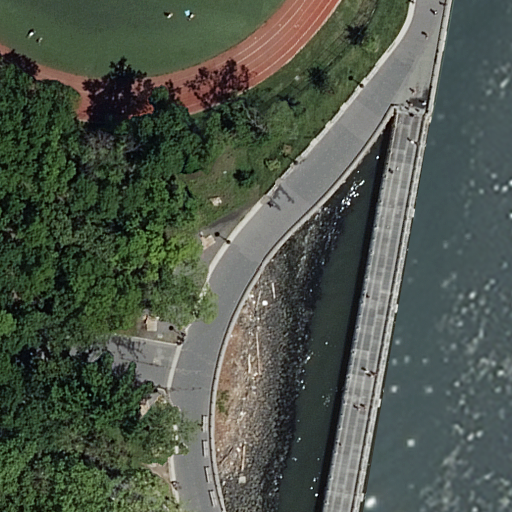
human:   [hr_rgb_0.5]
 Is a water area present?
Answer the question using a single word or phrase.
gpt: yes

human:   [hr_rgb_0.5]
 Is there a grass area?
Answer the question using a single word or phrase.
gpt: yes

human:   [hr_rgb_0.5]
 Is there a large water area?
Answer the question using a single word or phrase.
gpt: yes

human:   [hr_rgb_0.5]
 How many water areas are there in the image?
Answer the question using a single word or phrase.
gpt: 1

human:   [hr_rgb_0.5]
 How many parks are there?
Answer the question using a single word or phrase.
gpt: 1

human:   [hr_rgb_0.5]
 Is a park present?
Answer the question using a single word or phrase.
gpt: yes

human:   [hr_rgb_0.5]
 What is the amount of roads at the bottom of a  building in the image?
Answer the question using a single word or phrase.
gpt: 0

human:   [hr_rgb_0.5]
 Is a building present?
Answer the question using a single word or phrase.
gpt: no

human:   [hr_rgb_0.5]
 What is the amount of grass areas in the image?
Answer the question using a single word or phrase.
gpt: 2

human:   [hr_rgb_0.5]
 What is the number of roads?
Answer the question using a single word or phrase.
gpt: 4

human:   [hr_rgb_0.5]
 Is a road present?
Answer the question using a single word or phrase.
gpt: yes

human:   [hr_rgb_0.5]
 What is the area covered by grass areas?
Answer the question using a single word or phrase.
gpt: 274m2

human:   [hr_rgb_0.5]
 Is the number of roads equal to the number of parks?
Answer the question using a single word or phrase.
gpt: no

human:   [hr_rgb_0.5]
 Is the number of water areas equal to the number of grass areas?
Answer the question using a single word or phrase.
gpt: no

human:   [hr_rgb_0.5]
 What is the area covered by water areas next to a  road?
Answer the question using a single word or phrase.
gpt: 3772m2

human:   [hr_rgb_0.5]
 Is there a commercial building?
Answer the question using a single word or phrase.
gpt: no

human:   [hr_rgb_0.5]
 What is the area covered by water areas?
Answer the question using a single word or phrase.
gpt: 3772m2

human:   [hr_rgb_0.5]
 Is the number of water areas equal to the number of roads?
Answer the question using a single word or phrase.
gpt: no

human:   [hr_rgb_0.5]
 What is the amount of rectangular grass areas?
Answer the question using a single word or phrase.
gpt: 2

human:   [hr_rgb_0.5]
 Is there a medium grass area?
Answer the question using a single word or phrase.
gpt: yes

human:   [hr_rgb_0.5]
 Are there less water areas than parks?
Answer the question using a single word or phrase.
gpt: no

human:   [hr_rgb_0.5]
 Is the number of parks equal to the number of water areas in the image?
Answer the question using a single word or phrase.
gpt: yes

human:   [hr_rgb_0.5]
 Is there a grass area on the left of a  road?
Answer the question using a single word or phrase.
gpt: yes

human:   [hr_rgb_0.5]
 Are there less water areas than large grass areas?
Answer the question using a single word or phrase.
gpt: no

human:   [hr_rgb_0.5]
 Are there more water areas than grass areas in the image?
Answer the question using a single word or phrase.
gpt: no

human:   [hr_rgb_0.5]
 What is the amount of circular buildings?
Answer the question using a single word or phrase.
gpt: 0

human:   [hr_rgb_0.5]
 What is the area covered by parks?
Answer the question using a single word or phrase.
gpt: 6473m2

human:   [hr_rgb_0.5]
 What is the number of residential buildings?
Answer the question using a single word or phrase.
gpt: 0

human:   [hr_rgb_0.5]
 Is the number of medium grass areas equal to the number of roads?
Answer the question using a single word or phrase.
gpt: no

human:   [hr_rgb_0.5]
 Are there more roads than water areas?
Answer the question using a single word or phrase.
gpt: yes

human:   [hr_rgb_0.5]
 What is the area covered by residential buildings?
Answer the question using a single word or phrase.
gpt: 0m2

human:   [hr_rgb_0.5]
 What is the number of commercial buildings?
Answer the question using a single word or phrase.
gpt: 0

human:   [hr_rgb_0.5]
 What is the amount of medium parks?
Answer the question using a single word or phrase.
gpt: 0

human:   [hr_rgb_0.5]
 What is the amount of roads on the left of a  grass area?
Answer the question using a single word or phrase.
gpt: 0

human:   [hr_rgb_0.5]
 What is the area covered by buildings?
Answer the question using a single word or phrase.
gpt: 0m2

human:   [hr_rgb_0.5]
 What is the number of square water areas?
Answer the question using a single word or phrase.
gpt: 0

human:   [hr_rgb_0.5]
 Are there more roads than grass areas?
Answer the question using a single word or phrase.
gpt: yes

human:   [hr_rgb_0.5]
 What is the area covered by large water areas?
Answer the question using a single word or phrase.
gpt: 3772m2

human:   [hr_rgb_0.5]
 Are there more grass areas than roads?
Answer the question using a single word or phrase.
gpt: no

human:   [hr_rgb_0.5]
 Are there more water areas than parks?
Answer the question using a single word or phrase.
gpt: no

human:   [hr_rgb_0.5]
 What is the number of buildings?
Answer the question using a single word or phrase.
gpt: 0

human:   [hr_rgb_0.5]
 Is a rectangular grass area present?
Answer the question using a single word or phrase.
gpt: yes

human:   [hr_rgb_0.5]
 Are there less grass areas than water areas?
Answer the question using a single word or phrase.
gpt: no

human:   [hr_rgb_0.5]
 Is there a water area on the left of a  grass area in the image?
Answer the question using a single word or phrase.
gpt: no

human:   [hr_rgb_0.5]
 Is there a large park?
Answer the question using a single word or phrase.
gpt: yes

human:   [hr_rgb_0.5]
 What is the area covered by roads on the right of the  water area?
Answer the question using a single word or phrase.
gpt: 0m2

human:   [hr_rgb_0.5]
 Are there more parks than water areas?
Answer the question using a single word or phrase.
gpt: no

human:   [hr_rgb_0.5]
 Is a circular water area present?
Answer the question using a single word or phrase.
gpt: no

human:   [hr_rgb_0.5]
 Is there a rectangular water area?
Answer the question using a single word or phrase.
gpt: no

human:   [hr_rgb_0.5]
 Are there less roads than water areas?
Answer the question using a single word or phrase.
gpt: no

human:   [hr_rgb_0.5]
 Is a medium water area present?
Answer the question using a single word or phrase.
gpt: no

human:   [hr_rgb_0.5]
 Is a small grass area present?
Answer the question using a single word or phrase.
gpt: no

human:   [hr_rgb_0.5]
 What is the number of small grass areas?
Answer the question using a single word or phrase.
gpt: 0

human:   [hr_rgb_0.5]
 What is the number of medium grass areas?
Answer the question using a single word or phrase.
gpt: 2

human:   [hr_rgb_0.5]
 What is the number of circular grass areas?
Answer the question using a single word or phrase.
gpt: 0

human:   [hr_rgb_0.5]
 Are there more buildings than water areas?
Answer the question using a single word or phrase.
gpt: no

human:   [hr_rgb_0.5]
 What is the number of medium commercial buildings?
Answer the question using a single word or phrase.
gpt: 0

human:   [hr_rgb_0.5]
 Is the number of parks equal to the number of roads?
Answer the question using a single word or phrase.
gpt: no

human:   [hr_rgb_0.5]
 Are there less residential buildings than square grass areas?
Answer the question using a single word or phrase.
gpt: no

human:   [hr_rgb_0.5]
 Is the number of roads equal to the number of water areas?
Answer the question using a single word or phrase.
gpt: no

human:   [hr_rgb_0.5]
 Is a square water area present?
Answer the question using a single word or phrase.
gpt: no

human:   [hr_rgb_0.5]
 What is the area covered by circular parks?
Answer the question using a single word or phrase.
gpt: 0m2

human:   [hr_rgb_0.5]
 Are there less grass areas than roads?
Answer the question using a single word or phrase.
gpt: yes

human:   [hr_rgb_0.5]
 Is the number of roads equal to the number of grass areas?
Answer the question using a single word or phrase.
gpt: no